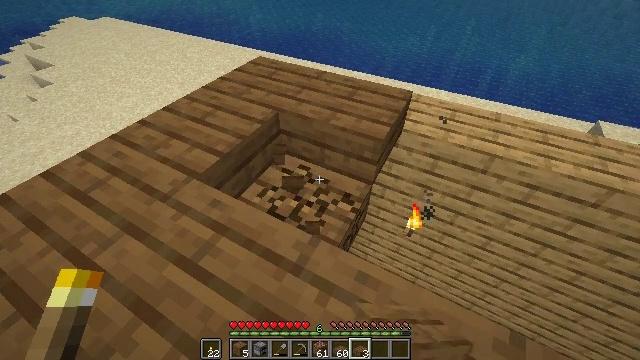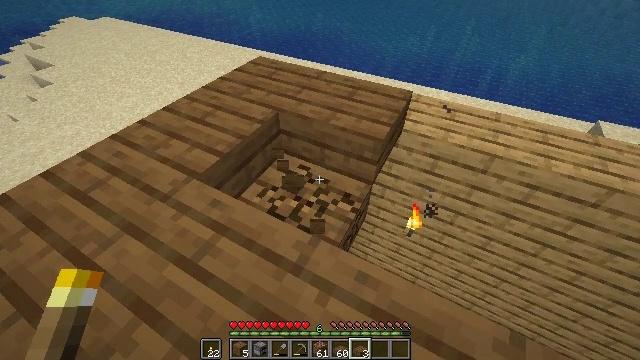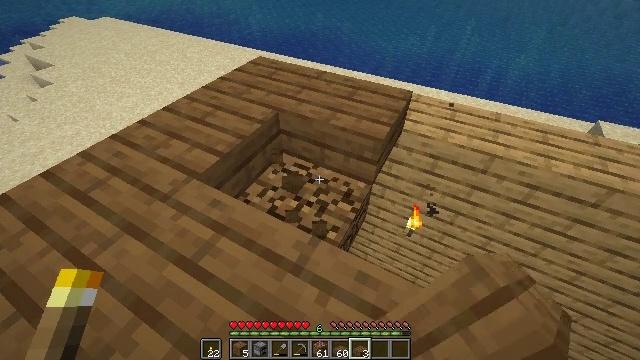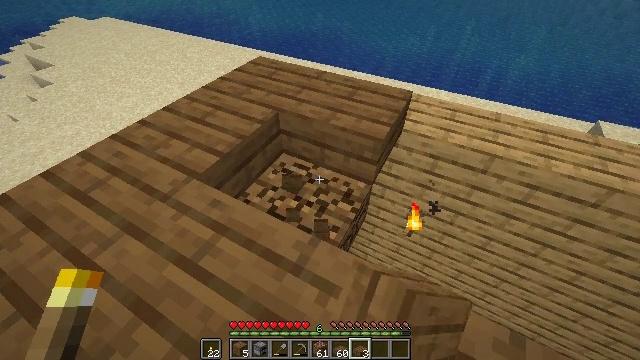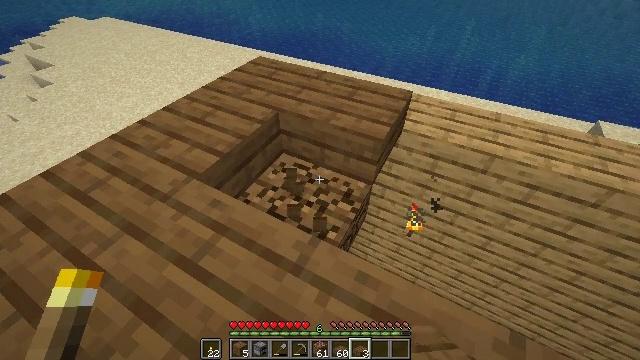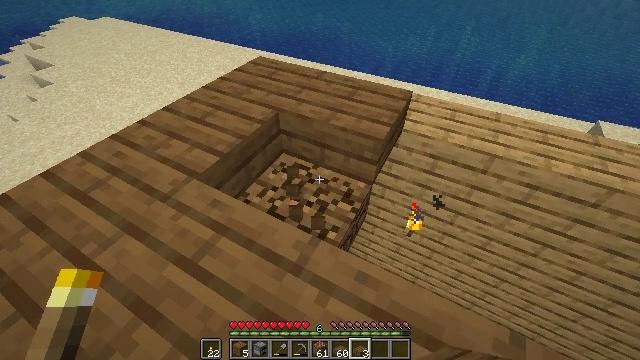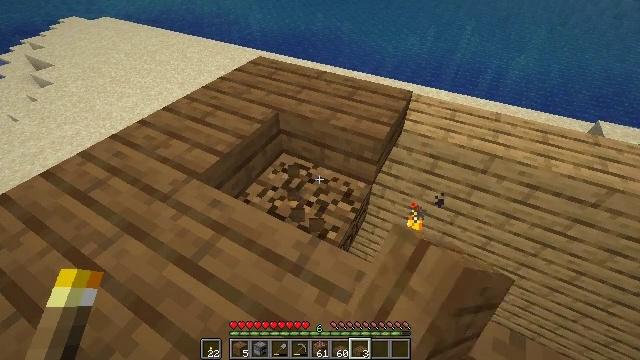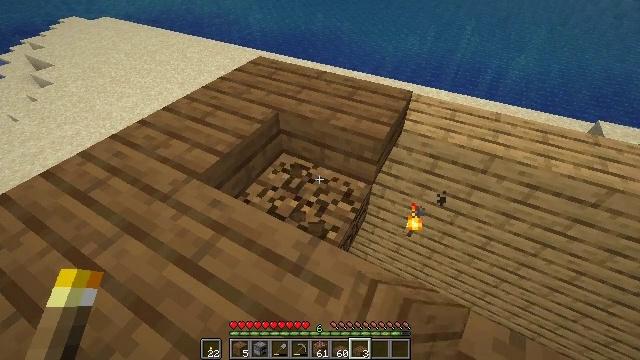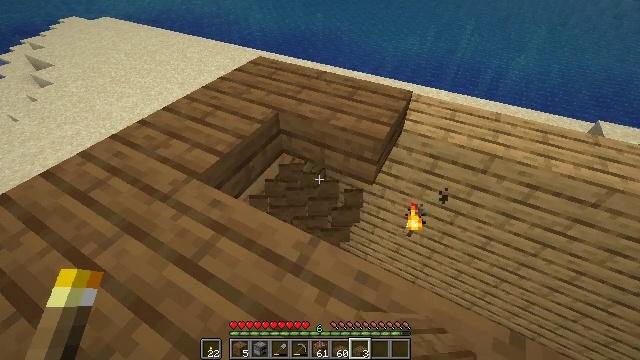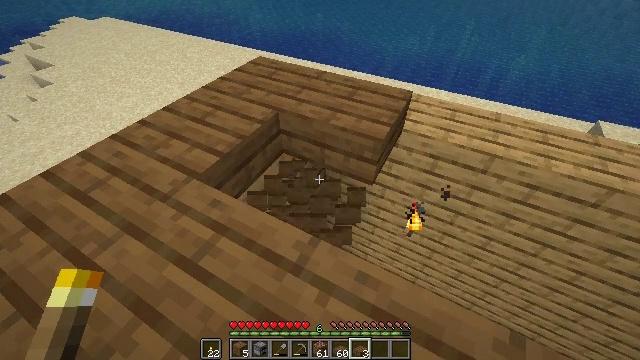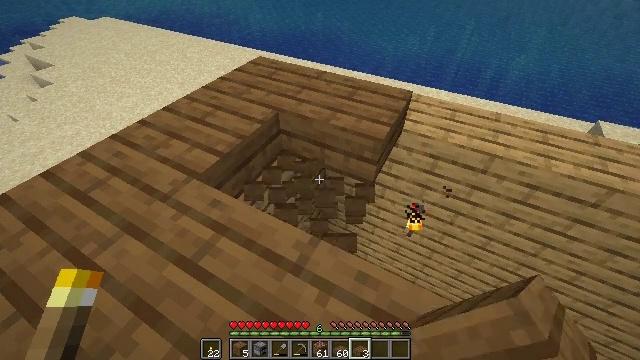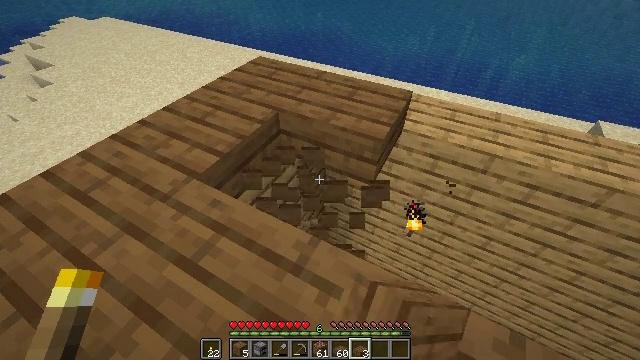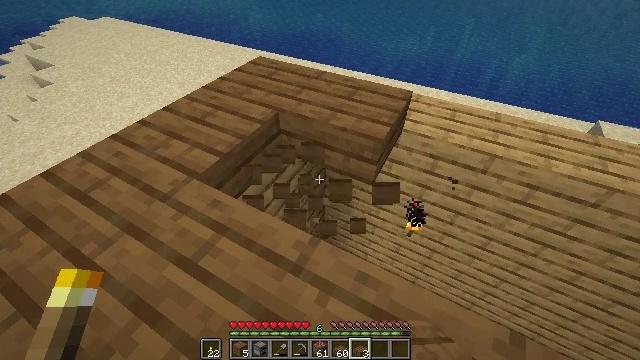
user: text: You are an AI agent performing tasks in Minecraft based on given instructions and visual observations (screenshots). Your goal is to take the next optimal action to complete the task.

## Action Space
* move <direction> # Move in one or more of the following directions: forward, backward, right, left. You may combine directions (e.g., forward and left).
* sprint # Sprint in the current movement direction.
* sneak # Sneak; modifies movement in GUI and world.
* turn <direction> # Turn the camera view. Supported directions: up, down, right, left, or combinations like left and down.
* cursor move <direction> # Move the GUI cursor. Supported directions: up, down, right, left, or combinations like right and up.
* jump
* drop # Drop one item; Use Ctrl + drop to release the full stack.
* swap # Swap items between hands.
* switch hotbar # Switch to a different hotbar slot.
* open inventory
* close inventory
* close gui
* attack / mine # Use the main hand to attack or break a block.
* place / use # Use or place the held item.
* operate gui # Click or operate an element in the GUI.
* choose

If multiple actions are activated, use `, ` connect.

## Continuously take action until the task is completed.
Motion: motion action
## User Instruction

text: Mine the spruce slab.
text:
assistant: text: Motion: sneak, attack / mine
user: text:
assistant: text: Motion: sneak, attack / mine
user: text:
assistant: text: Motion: sneak, attack / mine
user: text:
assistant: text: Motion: sneak, attack / mine
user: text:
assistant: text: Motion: sneak, attack / mine
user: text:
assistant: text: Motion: sneak, attack / mine
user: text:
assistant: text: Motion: sneak, attack / mine
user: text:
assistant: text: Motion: sneak, attack / mine
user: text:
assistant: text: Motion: sneak, attack / mine
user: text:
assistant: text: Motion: sneak, attack / mine
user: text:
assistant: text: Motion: sneak, attack / mine
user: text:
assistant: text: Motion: sneak, attack / mine
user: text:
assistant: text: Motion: sneak, attack / mine